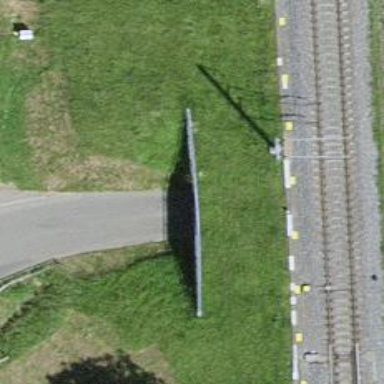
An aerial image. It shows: Unclassified road passing through tunnel.